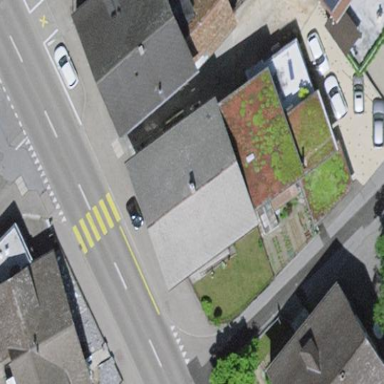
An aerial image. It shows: Residential building that is also historic landmark.